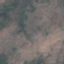
Label: HerbaceousVegetation